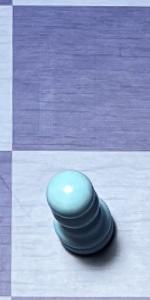
Label: Pawn_White